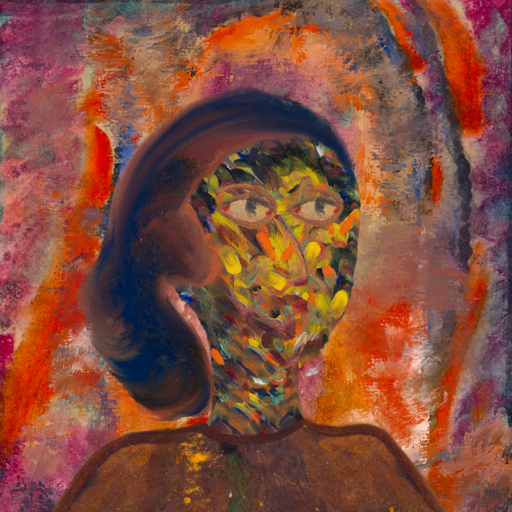
Background: Experience, Head And Neck Side: An_Impression, Face Side: GypsyMother, Bust: Comrade, Hair Side: Mother_And_Son_Son, Head Accessory: Blank, Second Necklace: Blank, Necklace: Blank, Baby: Blank